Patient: sex F, age 83
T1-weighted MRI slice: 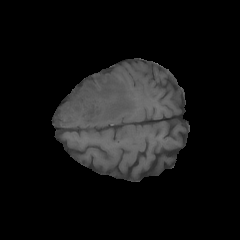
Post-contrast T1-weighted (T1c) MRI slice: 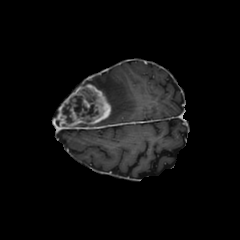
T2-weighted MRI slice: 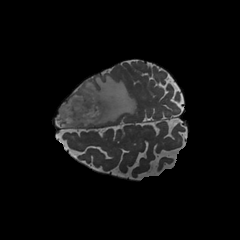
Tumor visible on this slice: yes
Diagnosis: Glioblastoma, IDH-wildtype
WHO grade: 4